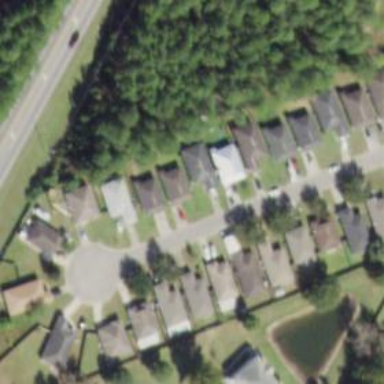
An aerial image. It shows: Driveway.